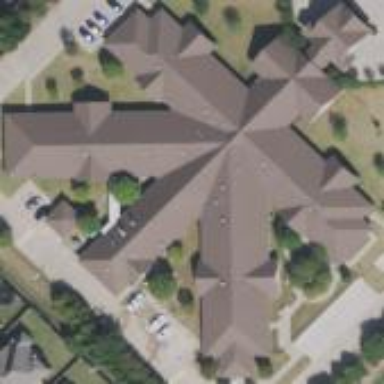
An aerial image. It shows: Nursing home building.